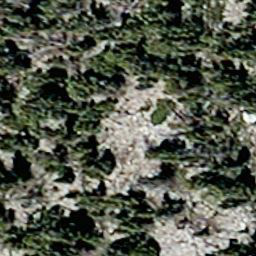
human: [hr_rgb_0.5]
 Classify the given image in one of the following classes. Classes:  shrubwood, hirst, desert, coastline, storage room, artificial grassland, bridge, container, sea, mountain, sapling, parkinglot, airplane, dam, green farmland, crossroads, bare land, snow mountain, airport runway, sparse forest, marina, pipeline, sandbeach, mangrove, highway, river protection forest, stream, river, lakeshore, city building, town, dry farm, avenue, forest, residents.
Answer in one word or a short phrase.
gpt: sparse forest